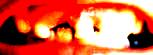
Condition: hypodontia